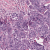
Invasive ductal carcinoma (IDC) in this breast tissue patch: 1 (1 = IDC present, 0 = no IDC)